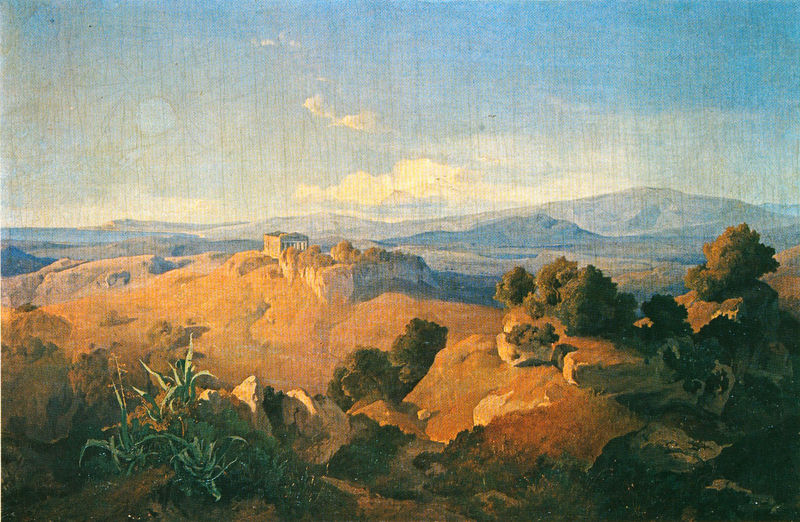
Titel: Griechische Landschaft mit antikem Tempel
Künstler: Maximilian Haushofer
Standort: Prag
Institution: Národni Galerie
Schlagwörter: baum, berg, blau, blätter, dunkel, felsen, gemälde, gestein, himmel, laub, meer, schatten, wasser, wolken, bäume, gelb, grün, landschaft, ocker, sand, braun, bunt, grau, hell, licht, orange, schwarz, säulen, weiss, anlage, ausblick, blick, gebäude, gras, haus, park, rot, weg, wolke, beige, malerei, alt, architektur, stein, steine, öl, dämmerung, ebene, erde, ferne, gräser, horizont, hügel, natur, weite, busch, büsche, gebüsch, sonne, sträucher, gold, klassizismus, pflanzen, kontrast, schön, anhöhe, aussicht, italien, süden, abhang, heiß, berge, fels, gebirge, gipfel, risse, sonnenlicht, wüste, öde, mauer, bergkette, luftperspektive, sonnenuntergang, geröll, idylle, abendrot, baumkronen, bucht, leuchten, panorama, mond, ruine, antike, burg, kloster, festung, agaven, felsig, ruinen, firnis, antik, karg, reise, griechisch, griechenland, kiefern, agave, aloe vera, kakteen, kaktus, fernsicht, tempel, arkadien, postkarte, gebierge, römisch, hügelkette, toscana, rottmann, toskana, akropolis, sizilien, übermalung, agarven, bläue, campagna, ägina, geirge, kreta, al, temiel